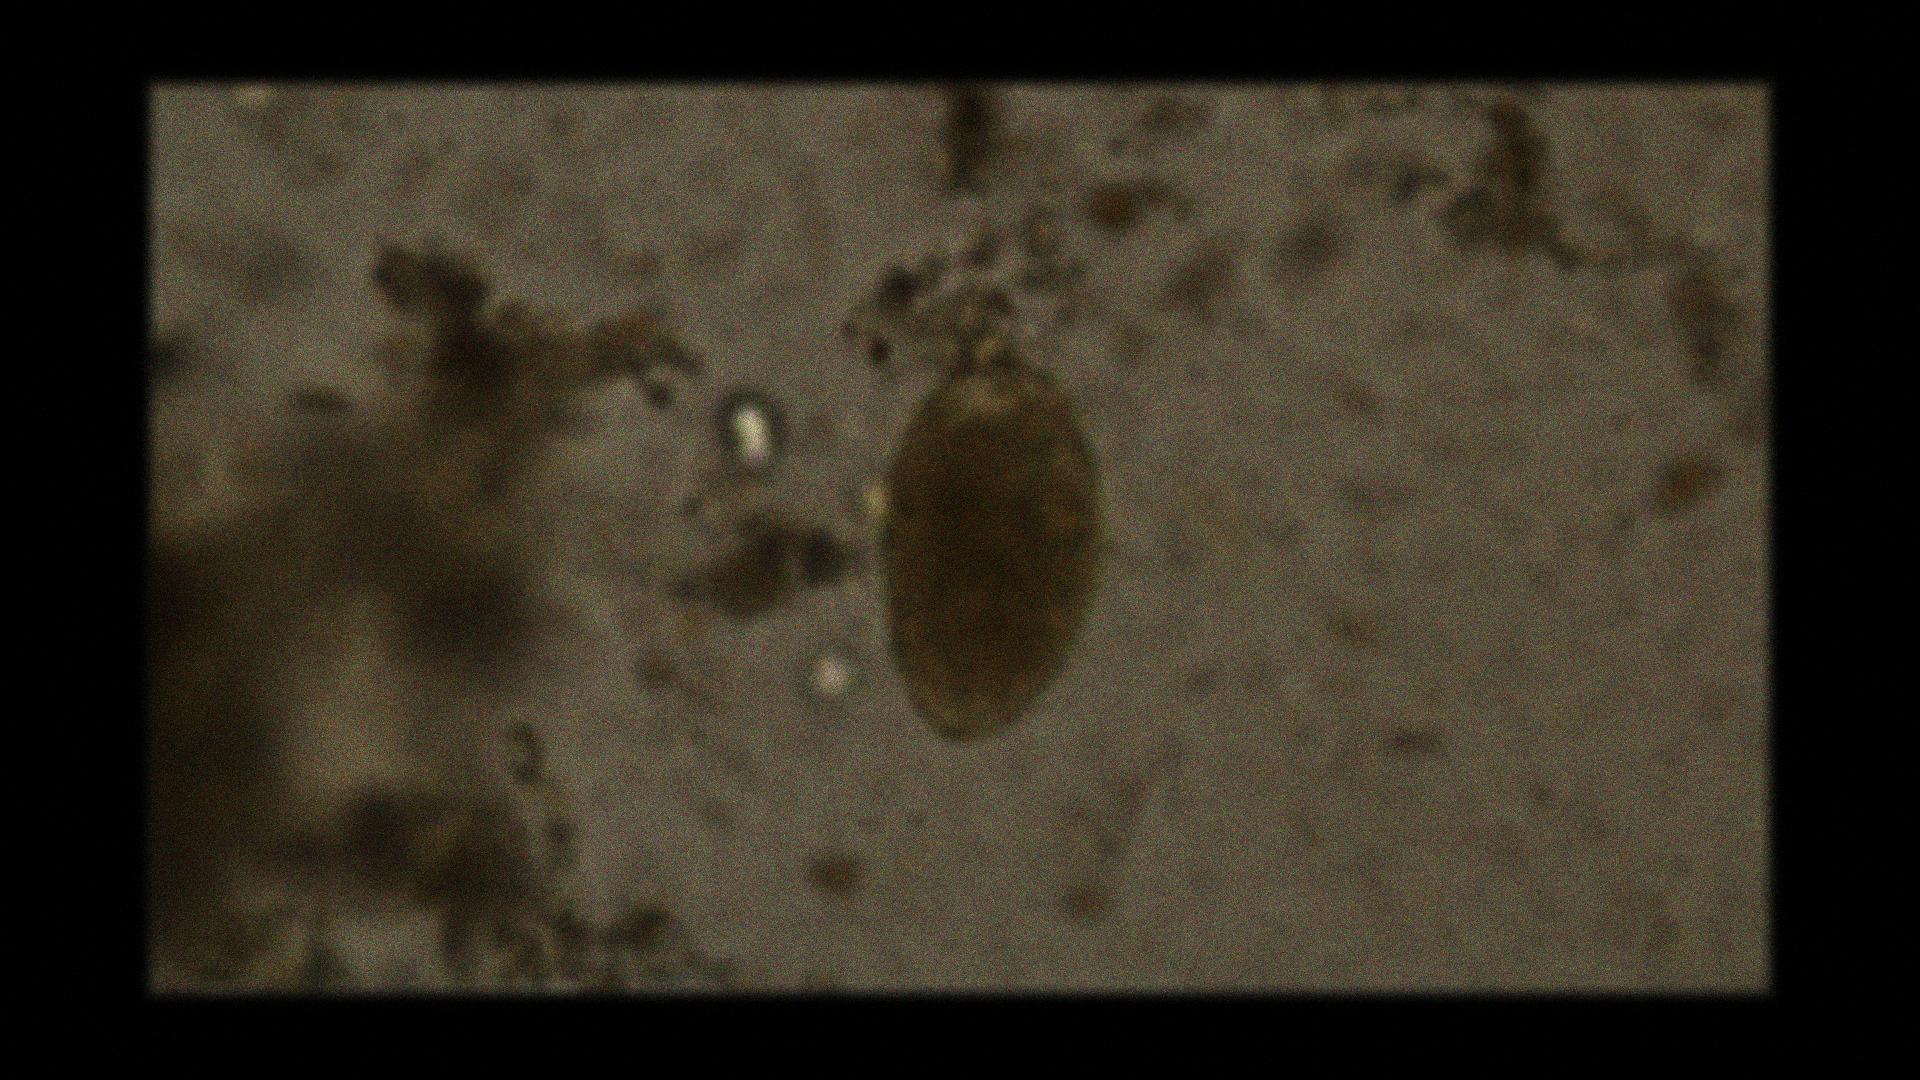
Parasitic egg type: Fasciolopsis buski